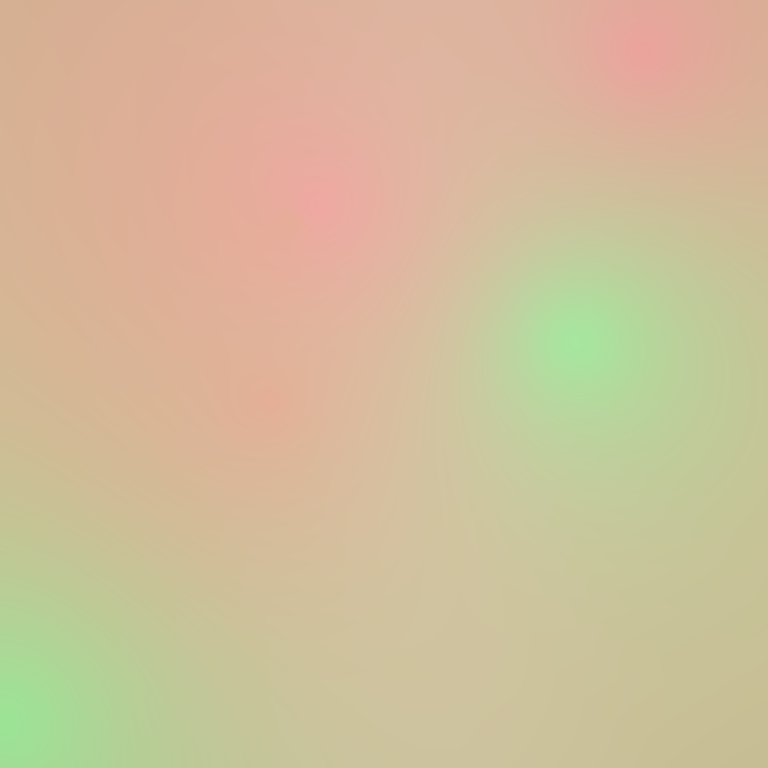
Abstract light effect, smooth blend from soft peach to gentle green, serene atmosphere, diffuse glow, no room, no furniture, no objects.